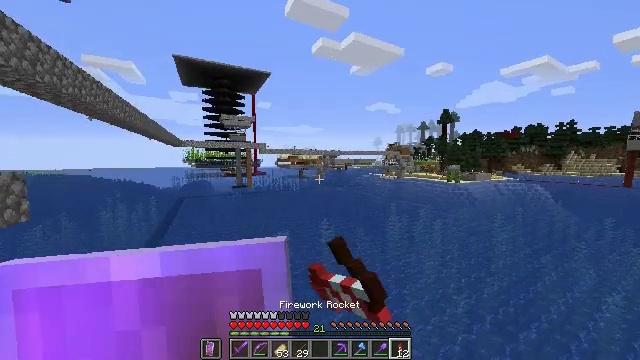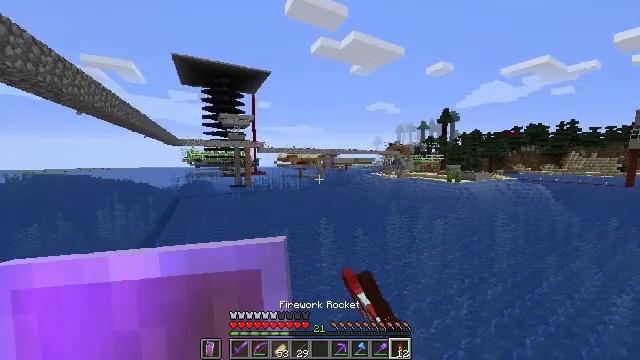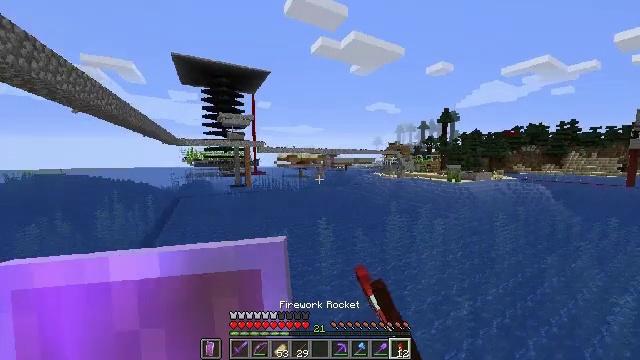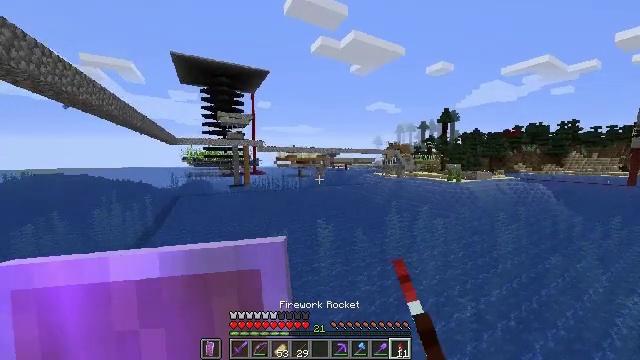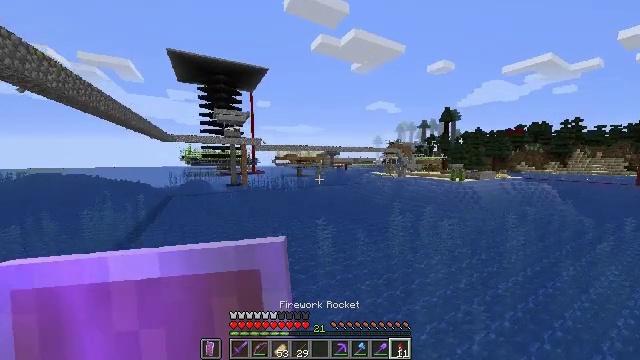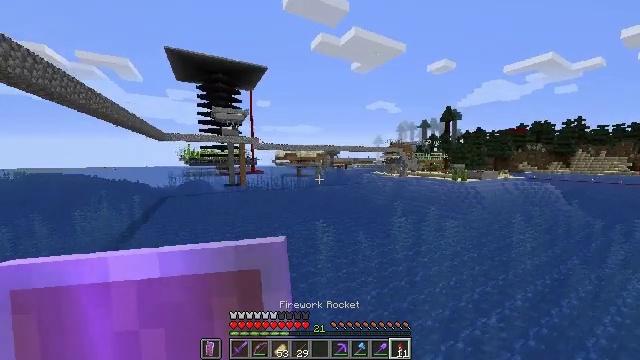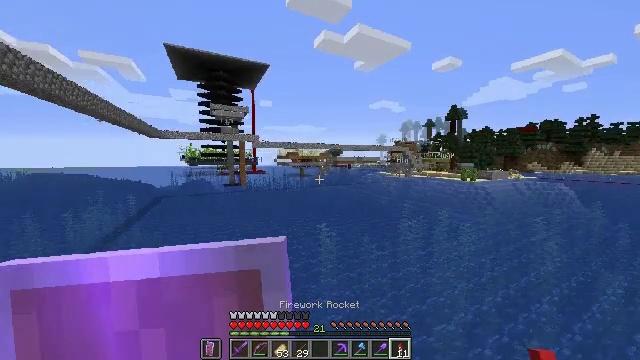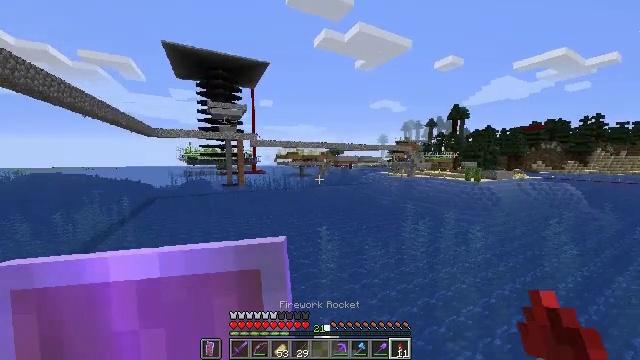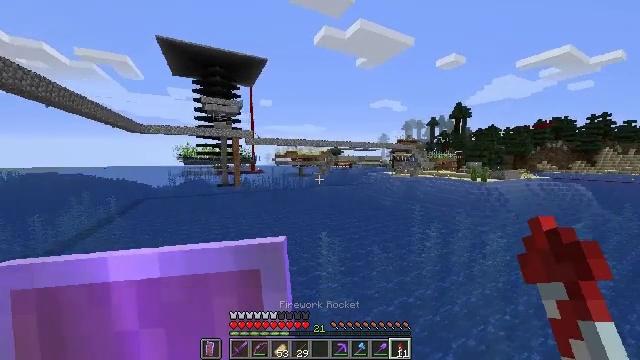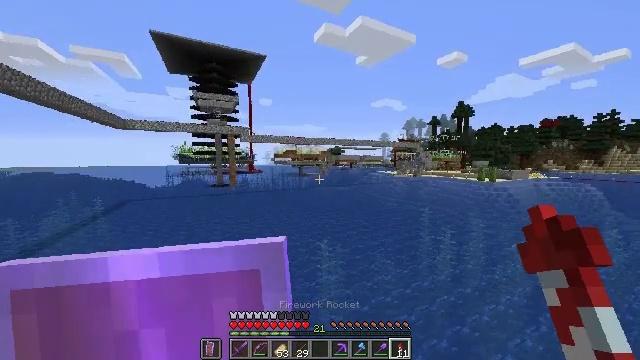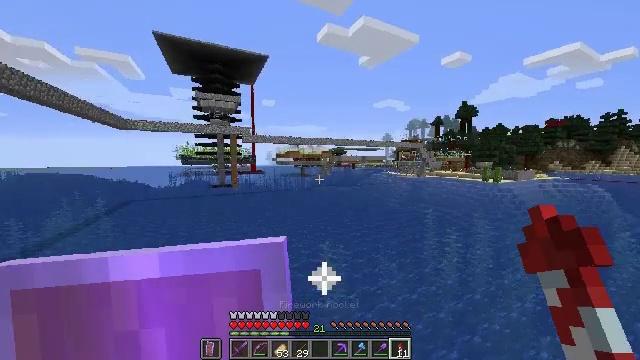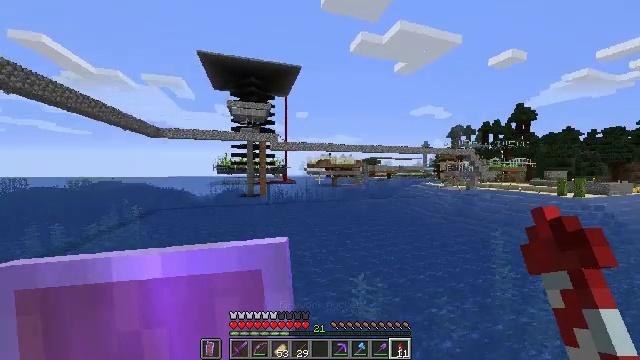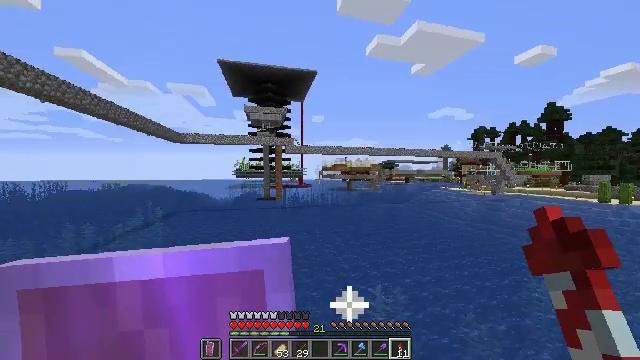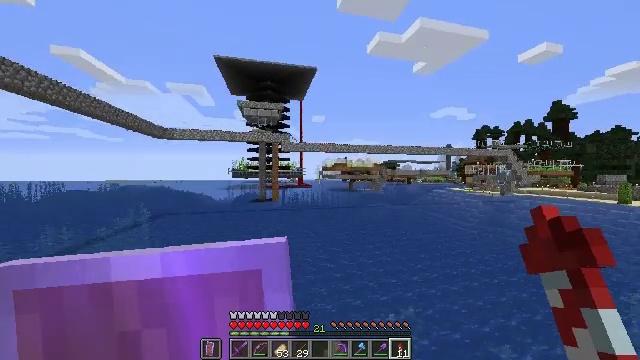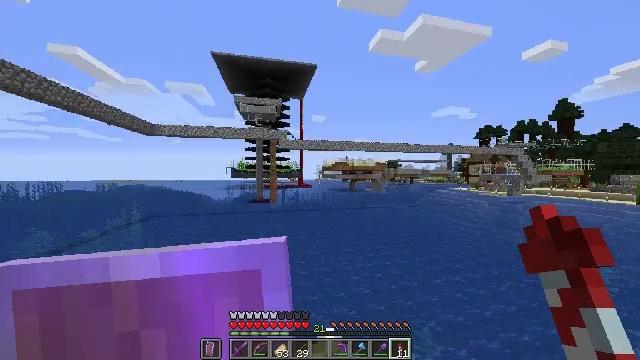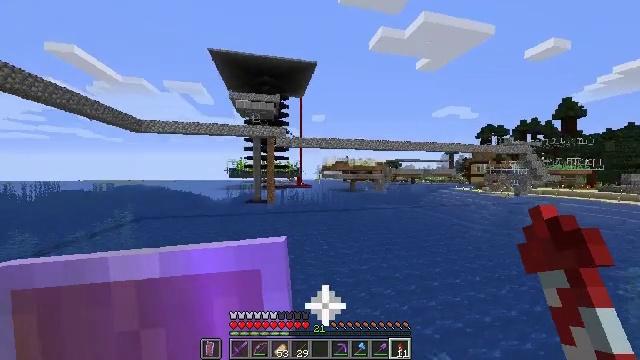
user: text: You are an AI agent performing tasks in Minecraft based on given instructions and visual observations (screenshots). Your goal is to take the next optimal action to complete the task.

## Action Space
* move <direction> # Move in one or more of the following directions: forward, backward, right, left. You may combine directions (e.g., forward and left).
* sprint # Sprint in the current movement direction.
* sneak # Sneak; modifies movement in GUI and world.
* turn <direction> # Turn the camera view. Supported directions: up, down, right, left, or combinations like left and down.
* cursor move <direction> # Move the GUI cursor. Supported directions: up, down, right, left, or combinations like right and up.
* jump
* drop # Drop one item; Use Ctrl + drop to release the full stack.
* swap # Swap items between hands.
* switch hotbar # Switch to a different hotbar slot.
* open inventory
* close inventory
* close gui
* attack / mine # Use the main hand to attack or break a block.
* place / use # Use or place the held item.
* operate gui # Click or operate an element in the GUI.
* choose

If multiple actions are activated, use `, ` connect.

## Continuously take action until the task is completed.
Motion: motion action
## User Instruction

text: Remove wheat seeds from the inventory.
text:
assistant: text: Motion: move forward, sprint, jump
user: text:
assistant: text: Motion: move forward, sprint, jump
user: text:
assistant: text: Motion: move forward, sprint, jump
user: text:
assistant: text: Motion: move forward, sprint
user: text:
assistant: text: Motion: move forward, sprint
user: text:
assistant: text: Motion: move forward, sprint
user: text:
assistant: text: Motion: move forward, sprint
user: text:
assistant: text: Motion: move forward, sprint
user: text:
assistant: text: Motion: move forward, sprint
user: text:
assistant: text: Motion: move forward, sprint
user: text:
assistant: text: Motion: move forward, sprint, turn left and up
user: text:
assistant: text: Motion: move forward, sprint, turn left and up
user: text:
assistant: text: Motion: move forward, sprint
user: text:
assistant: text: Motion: move forward, sprint
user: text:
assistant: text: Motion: move forward, sprint
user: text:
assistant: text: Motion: move forward, sprint
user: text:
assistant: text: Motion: move forward, sprint
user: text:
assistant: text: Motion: move forward, sprint
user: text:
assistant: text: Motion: move forward, sprint
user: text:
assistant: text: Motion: move forward, sprint
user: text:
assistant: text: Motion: move forward, sprint
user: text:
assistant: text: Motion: move forward, sprint
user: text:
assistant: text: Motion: move forward, sprint
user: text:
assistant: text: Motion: move forward, sprint
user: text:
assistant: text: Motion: move forward, sprint
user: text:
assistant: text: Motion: move forward, sprint
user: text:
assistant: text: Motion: move forward, sprint, turn left and up
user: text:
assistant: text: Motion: move forward, sprint, turn left and up
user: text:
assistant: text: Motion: move forward, sprint, turn up
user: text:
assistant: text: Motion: move forward, sprint